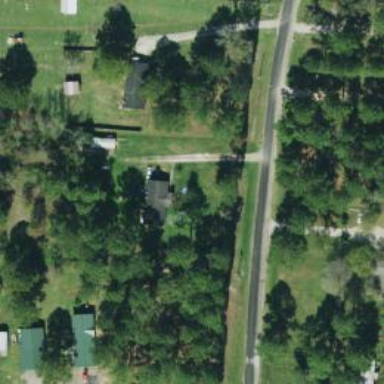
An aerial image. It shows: Driveway.